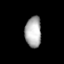
Tissue: lung
Cell type: Epithelial cells
Senescence score: 0.2324
Nuclear area (px): 486
Mean DAPI intensity: 174.951